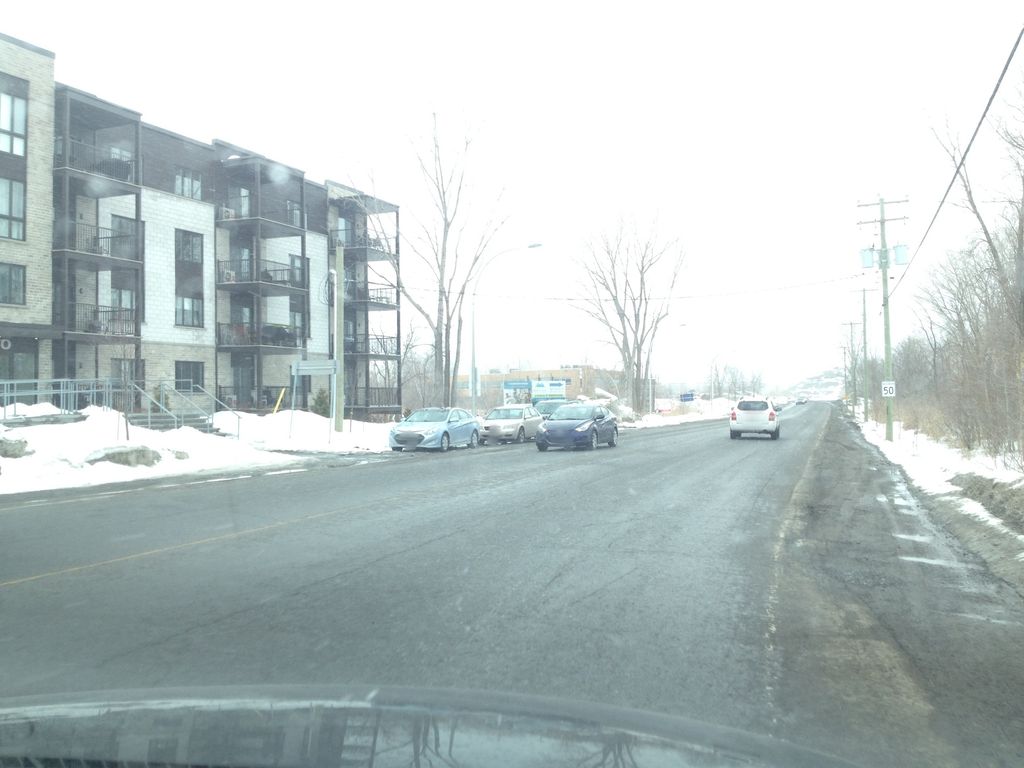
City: montreal